Question: Using below code;
'''
SELECT CASE GROUPING_ID(period) WHEN 1 THEN 'TOTAL' ELSE TO_CHAR(period) END AS period,
COUNT(CASE status WHEN 'Completed' THEN 1 END) AS completed,
COUNT(CASE status WHEN 'WIP' THEN 1 END) AS wip,
COUNT(CASE status WHEN 'Not Started' THEN 1 END) AS not_started,
COUNT(*) AS Total
FROM transition_tasks_new
GROUP BY ROLLUP(period)
ORDER BY period;
'''
I'm getting data in the attached format:

which is fine. However, I need to get the %complete for each of them.
For ex - % Pre-Update "Complete" would be 2/28 i.e 7%;
I wrote this query;
'''
SELECT SUM(CASE WHEN period = '1-Pre Update' THEN 1 ELSE 0 END) AS value,
COUNT(taskid) AS max_value
FROM transition_tasks_new
WHERE status='Completed'
'''
but it's not working as intended.
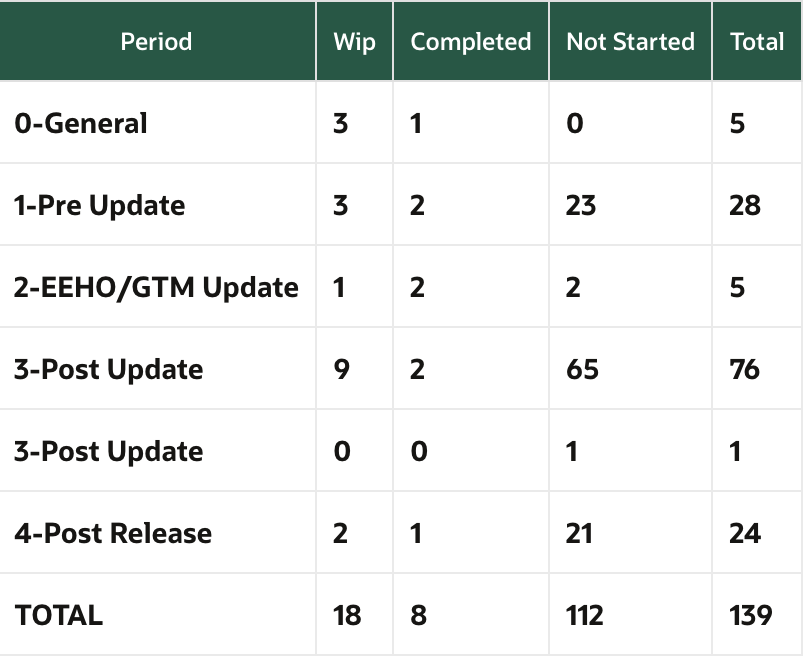
Answer: '''
SELECT X.*,
ROUND(X.COMPLETED / X.TOTAL * 100,
2) AS PERCENT_COMPLETE
FROM
(WITH SAMPLE_DATA AS
(SELECT '1-Pre-Update' AS PERIOD,
3 AS WIP,
2 AS COMPLETED,
23 AS NOT_STARTED) SELECT PERIOD,
SUM(WIP) AS WIP,
SUM(COMPLETED) AS COMPLETED,
SUM(NOT_STARTED) AS NOT_STARTED,
SUM(WIP + COMPLETED + NOT_STARTED) AS TOTAL
FROM SAMPLE_DATA
GROUP BY PERIOD) X
'''